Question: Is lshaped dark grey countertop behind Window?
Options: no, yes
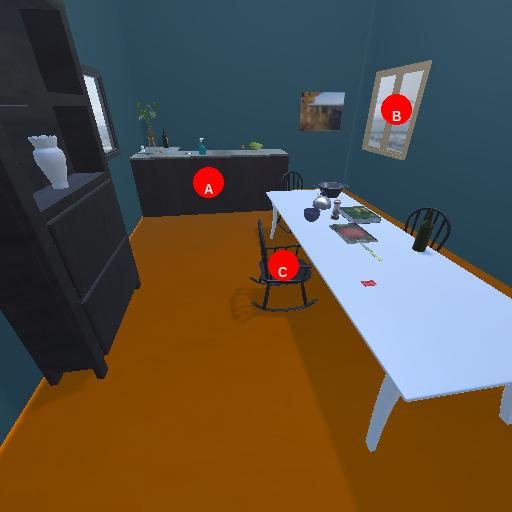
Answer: no